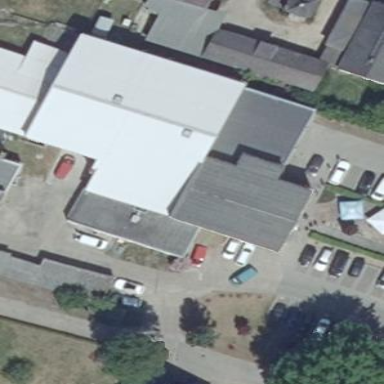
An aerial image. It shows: Part of building that serves as restaurant.